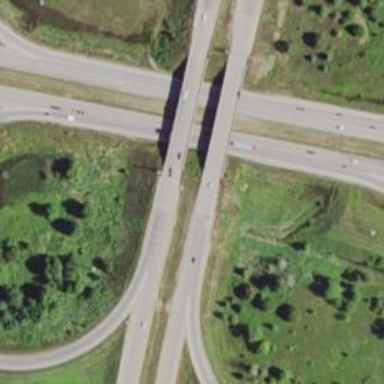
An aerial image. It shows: Bridge over motorway.